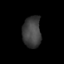
Tissue: skin
Cell type: Epithelial cells
Senescence score: 0.2804
Nuclear area (px): 567
Mean DAPI intensity: 63.131